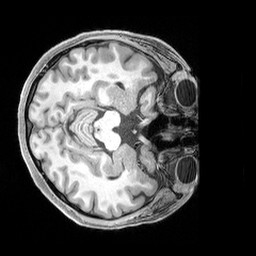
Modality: T1w
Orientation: axial
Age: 20
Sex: female
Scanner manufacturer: siemens
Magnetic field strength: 3 T
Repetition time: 2.4 s
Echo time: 0.00215 s